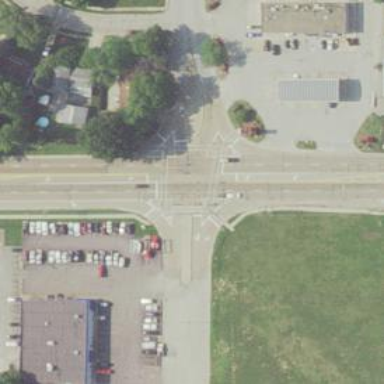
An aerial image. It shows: Crossing with marked lines on the road.